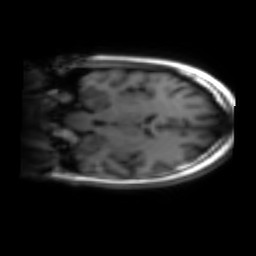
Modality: inplaneT1
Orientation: coronal
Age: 20
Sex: female
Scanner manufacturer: siemens
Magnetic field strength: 3 T
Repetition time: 1.2 s
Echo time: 0.00251 s